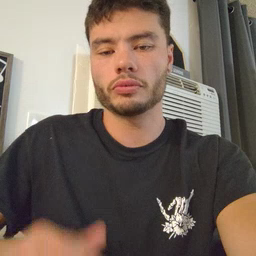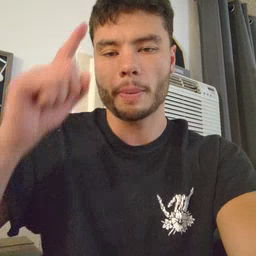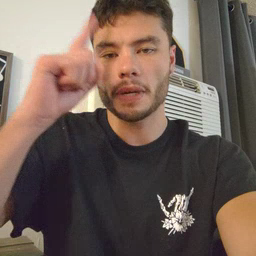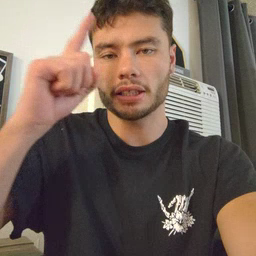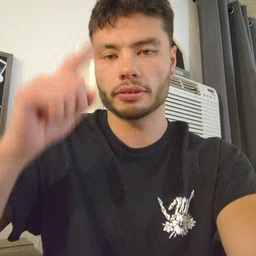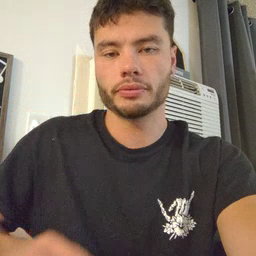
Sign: penny